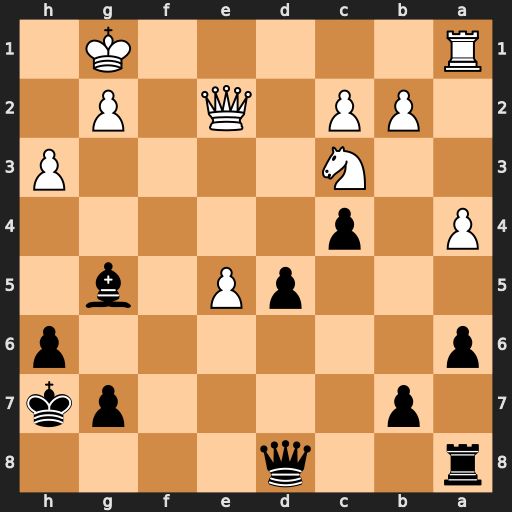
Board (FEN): r2q4/1p4pk/p6p/3pP1b1/P1p5/2N4P/1PP1Q1P1/R5K1
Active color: b
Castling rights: -
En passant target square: -
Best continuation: Qb6+ Kh2 Qxb2